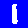
Digit: 1